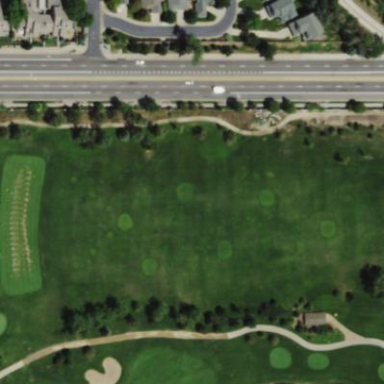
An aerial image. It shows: Golf pitch.